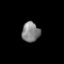
Tissue: prostate
Cell type: T cells
Senescence score: 0.2964
Nuclear area (px): 345
Mean DAPI intensity: 132.151